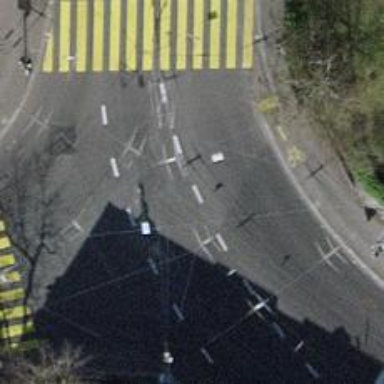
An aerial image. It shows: Road with traffic signals.